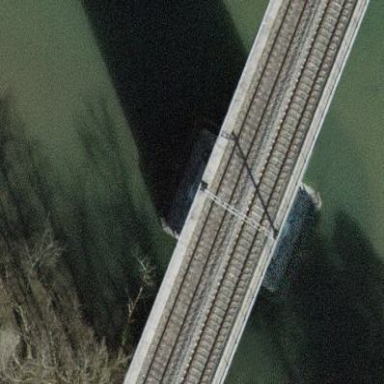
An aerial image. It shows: Pier supporting bridge.